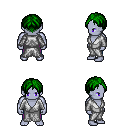
a pixel art fantasy rpg character, male body template, dark elf, purple skin, white robe, magenta pants, green parted hairstyle, four views (front, back, left, right), 2x2 character sprite sheet, small pixel art, hard edges, no anti-aliasing